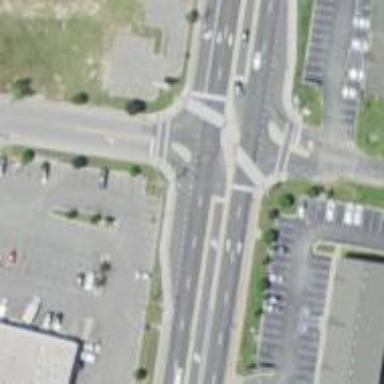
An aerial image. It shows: Zebra crossing for pedestrians.